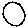
Label: circle